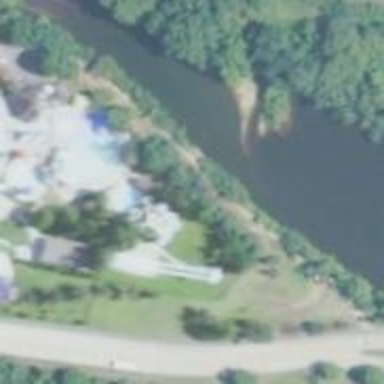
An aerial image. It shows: Water slide attraction.